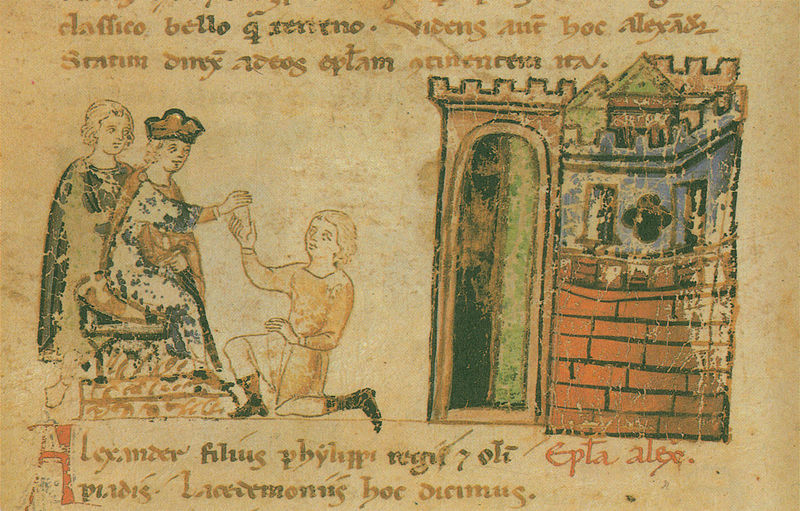
Titel: Alexanderroman
Institution: Leipzig, Stadtbibliothek
Schlagwörter: blau, mann, grün, sitzen, braun, fenster, frau, männer, dach, rot, schloss, malerei, architektur, steine, mantel, personen, gotik, krone, turm, schrift, mauer, ziegel, hof, krieg, könig, thron, tor, zinnen, becher, eingang, buch, burg, druck, buchstaben, knien, soldat, herrscher, ritter, brief, knieend, mittelalter, knieen, heiliger, bitte, gabe, miniatur, sohn, beamter, legende, knecht, latein, vierpass, schridt, überreichen, buchmalerei, minnesang, alexander, gnade, burgzinnen, künig, ritte, darbieten, personne, tr, laie, krieg#, lacedemonier